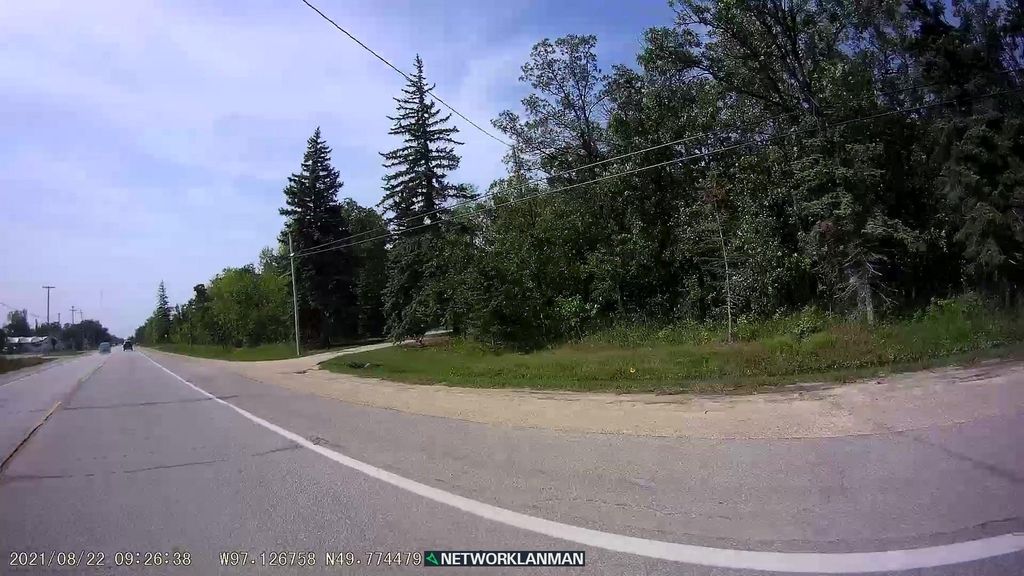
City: winnipeg